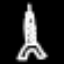
Label: The Eiffel Tower